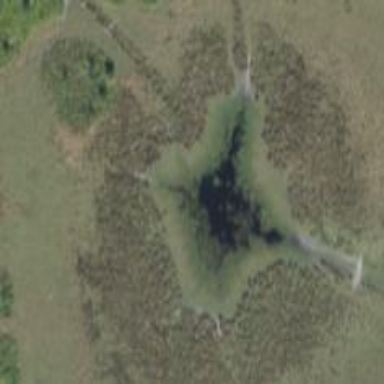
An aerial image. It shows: Marsh wetland.